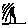
Label: moon